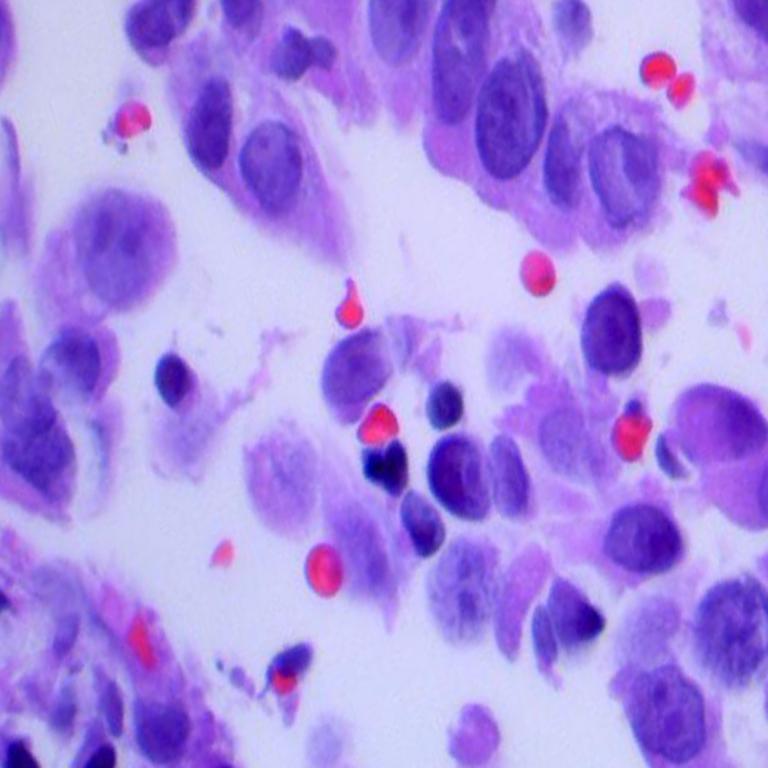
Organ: lung
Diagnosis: adenocarcinomas